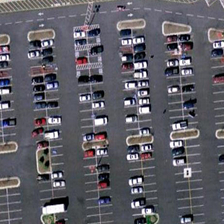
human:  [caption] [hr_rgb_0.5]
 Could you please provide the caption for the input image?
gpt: many cars are parked in a parking lot .

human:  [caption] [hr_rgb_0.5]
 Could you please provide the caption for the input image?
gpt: many cars are parked in a parking lot .

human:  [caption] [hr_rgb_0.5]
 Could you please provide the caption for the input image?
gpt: many cars are parked in a parking lot .

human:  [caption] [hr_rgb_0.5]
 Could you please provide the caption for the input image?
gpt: many cars are parked in a parking lot .

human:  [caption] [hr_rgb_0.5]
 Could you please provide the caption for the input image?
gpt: many cars are parked in a parking lot .